Field crop: maize
Growth stage: 2
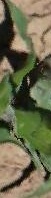
Species: maize